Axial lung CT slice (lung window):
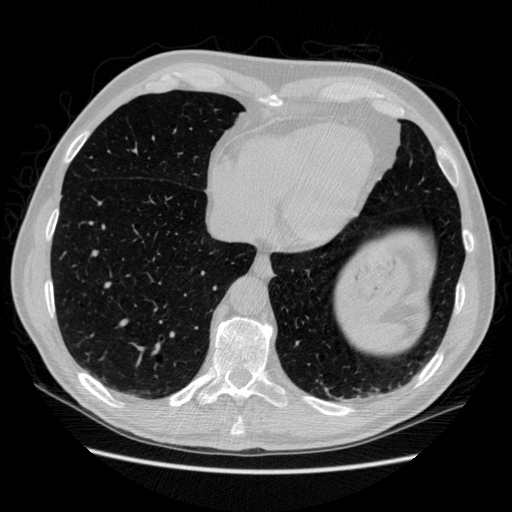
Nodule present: no